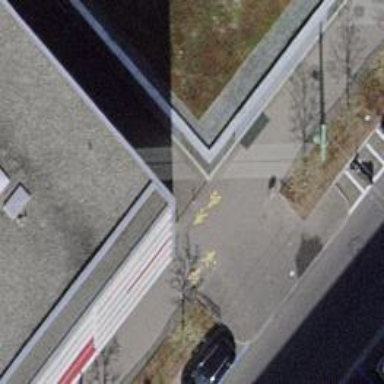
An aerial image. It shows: Bollard.